Aerial crown-view tile of a tropical tree (Barro Colorado Island, Panama), acquired 20250414:
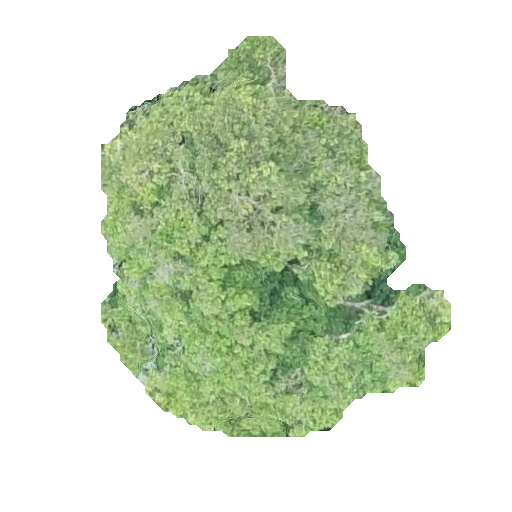
Species: Prioria copaifera
GBIF accepted scientific name: Prioria copaifera
Crown area: 140.419 m²